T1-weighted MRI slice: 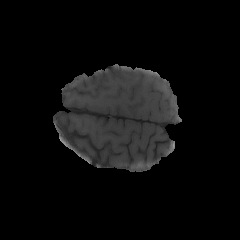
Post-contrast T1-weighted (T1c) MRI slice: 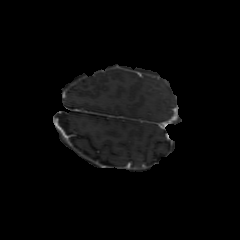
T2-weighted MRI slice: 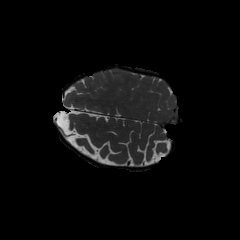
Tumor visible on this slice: no